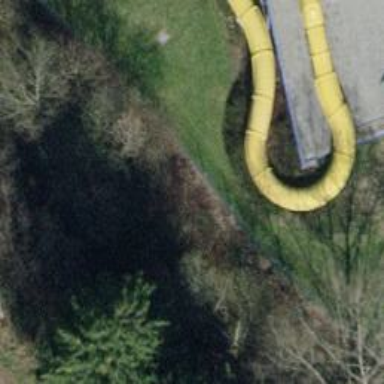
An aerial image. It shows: Water slide attraction.